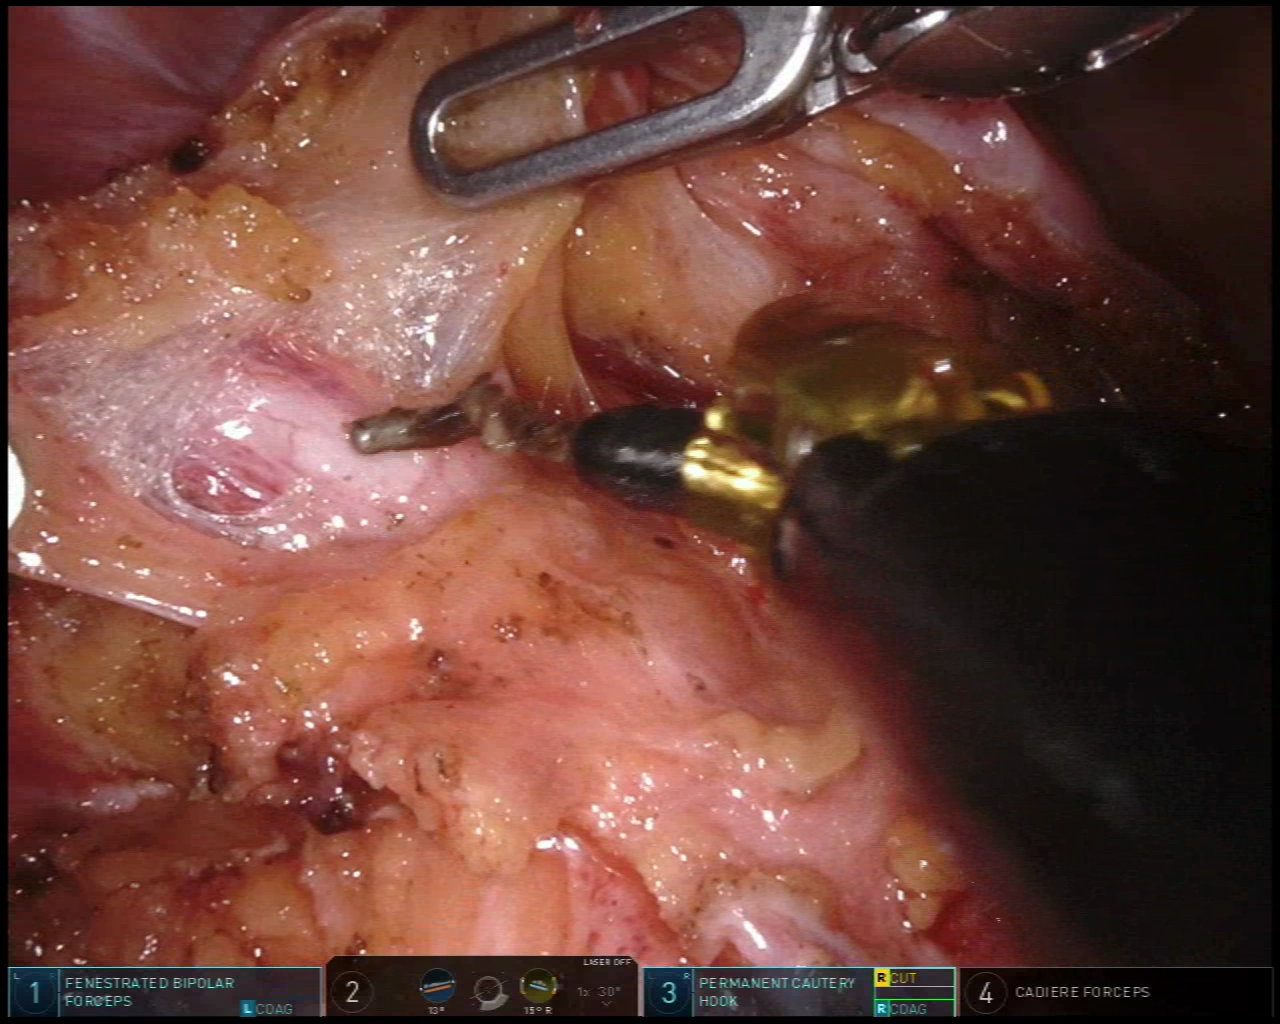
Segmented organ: ureter
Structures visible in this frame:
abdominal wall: yes
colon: no
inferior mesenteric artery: no
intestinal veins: no
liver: no
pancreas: no
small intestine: no
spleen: no
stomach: no
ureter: yes
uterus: no
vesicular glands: no